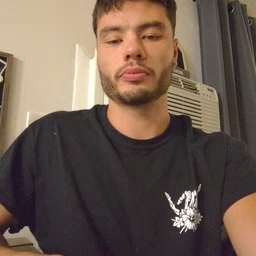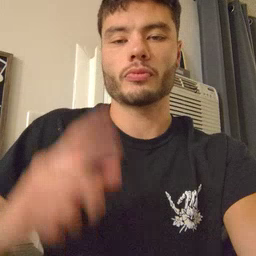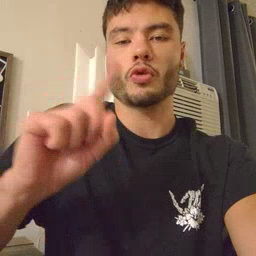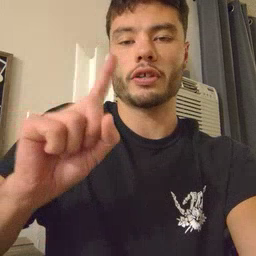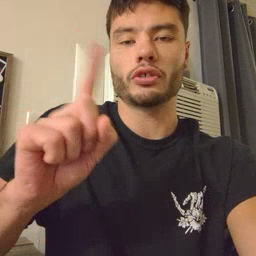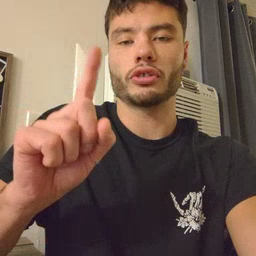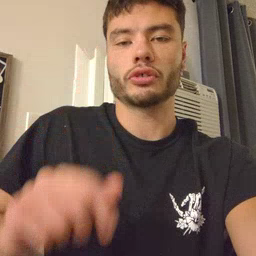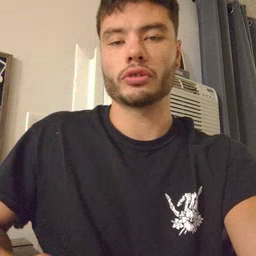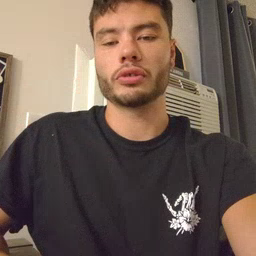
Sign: where